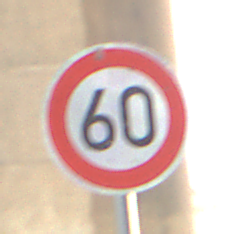
Verkehrszeichen: Geschwindigkeit60
Umgebung: Roofed, Beach
Tageszeit: Midday
Wetter: Overcast
Licht: Natural
Jahreszeit: NotSpecified
Kontrast: LowContrast